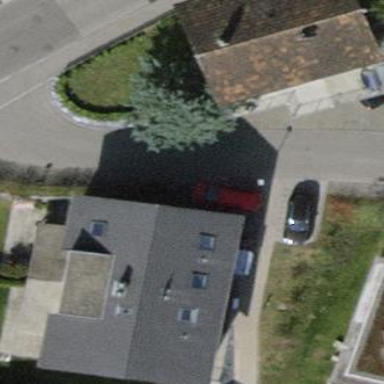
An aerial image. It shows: Semi-detached house with gabled roof.